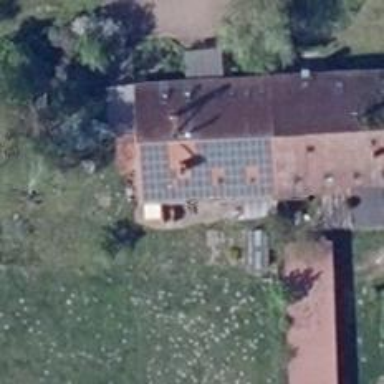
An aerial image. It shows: Small solar photovoltaic panel generator is producing electricity.